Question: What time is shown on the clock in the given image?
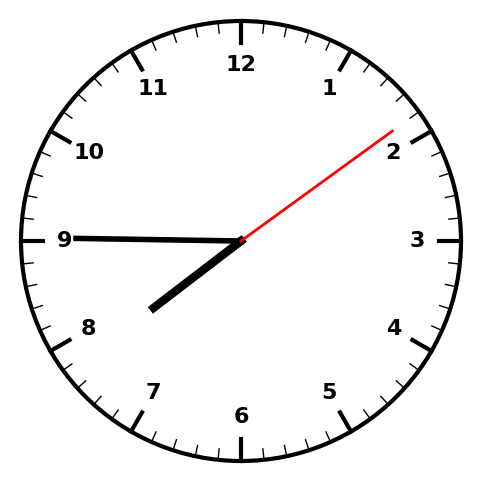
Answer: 07:45:09